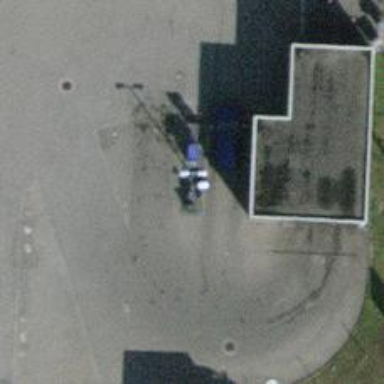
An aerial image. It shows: Charging station.